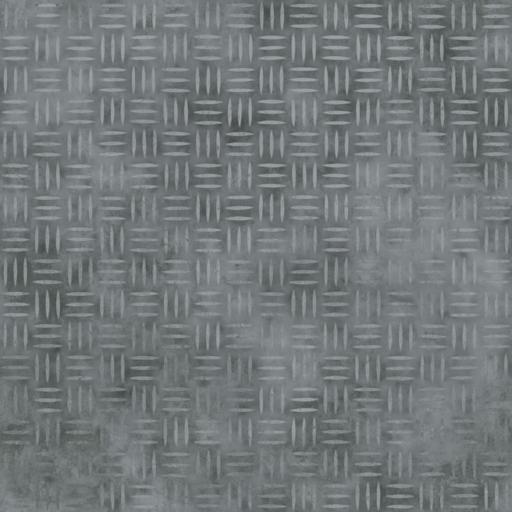
Tags: diamond plate floor industrial metal pattern steel